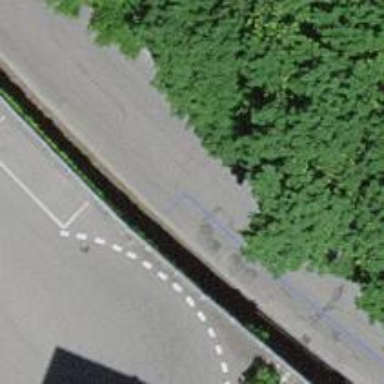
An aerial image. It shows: Unclassified asphalt road with separate sidewalk.